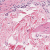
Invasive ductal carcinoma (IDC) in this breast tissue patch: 0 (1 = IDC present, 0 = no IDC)